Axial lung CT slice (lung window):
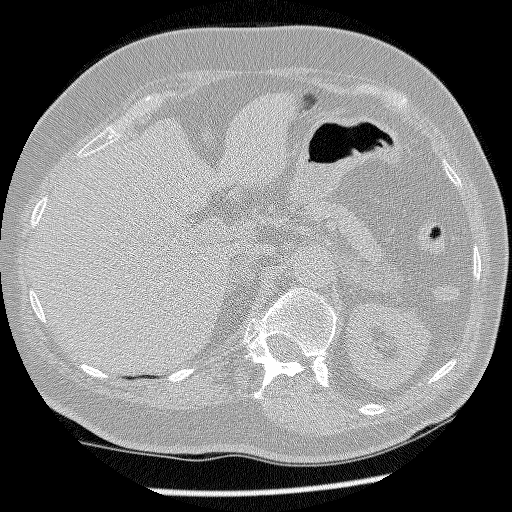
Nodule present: no